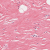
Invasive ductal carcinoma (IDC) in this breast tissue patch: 0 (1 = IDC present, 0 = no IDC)